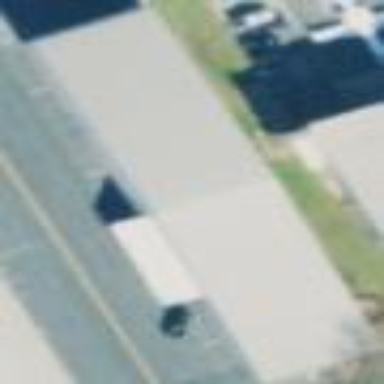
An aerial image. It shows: Hangar building.